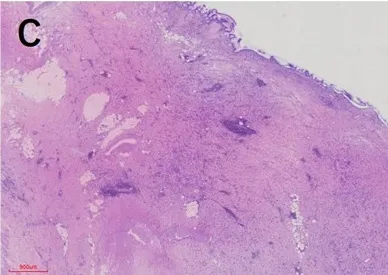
The cytoplasm rich in mucus. Mural nodules were present beneath the mucinous epithelium, with unclear boundaries between the nodules and the surrounding tissues.
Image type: pathology (h&e)